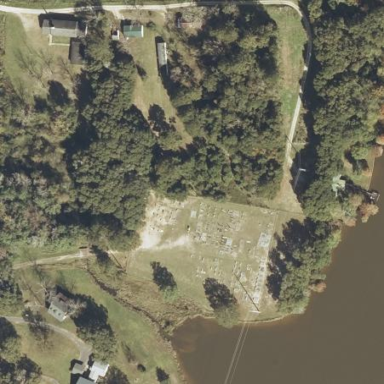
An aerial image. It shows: Cemetery.